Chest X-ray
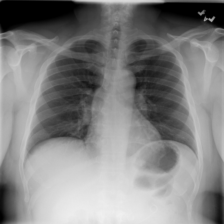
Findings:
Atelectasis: negative
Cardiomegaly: negative
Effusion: negative
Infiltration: negative
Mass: negative
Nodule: negative
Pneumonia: negative
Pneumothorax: negative
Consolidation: negative
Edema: negative
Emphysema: negative
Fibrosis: negative
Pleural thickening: negative
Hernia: negative